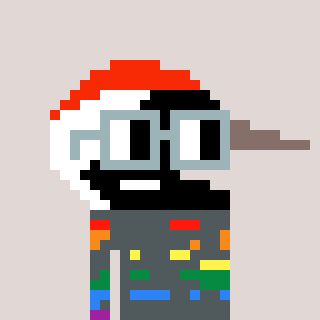
a pixel art character with square dark gray glasses, a crane-shaped head and a orange-colored body on a warm background